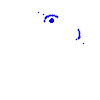
Particle: pion